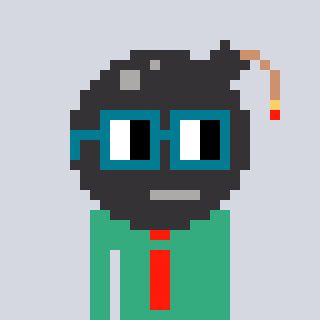
a pixel art character with square dark green glasses, a bomb-shaped head and a teal-colored body on a cool background